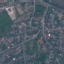
Land use / land cover class: Residential